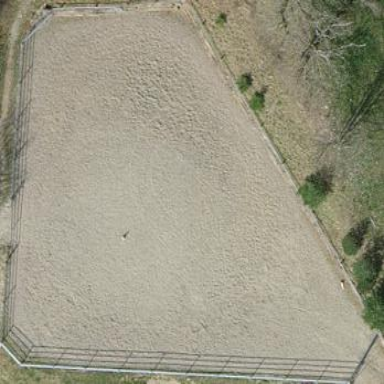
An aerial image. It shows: Equestrian pitch surrounded by fence.